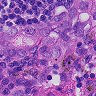
Metastatic tissue present: yes